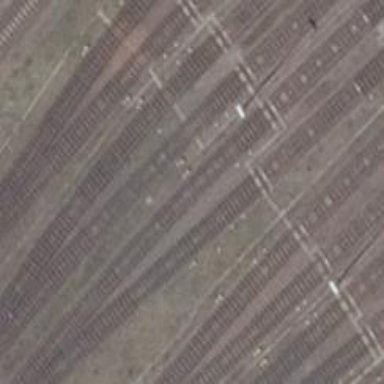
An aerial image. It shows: Rail yard with electrified contact lines for the trains.